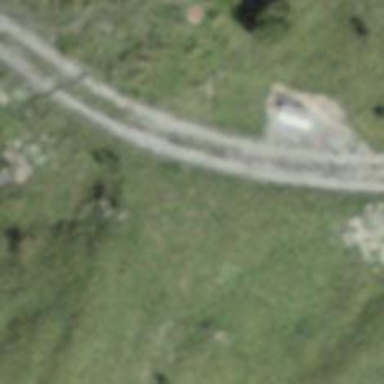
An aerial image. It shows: Gravel track with grade2 tracktype.